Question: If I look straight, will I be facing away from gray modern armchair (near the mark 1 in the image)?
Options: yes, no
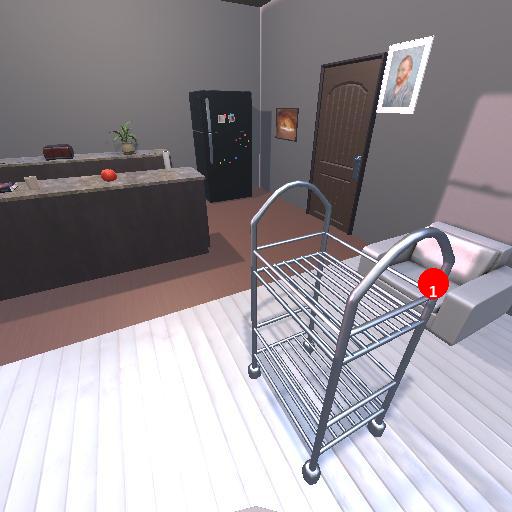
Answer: yes